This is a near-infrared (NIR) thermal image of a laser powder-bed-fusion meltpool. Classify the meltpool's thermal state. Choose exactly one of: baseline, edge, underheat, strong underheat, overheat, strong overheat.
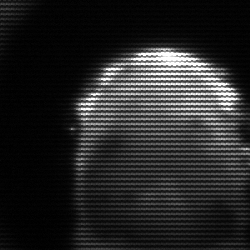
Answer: baseline